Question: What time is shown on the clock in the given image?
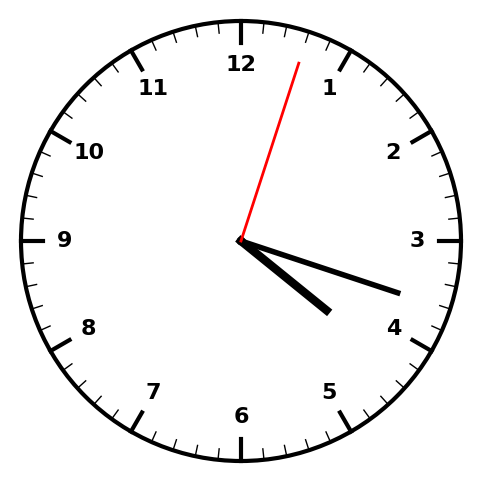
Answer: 04:18:03